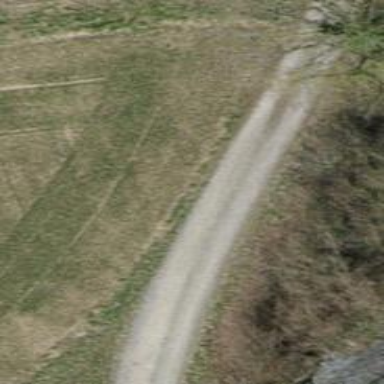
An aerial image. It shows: Track with grade2 pebblestone surface.